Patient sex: M
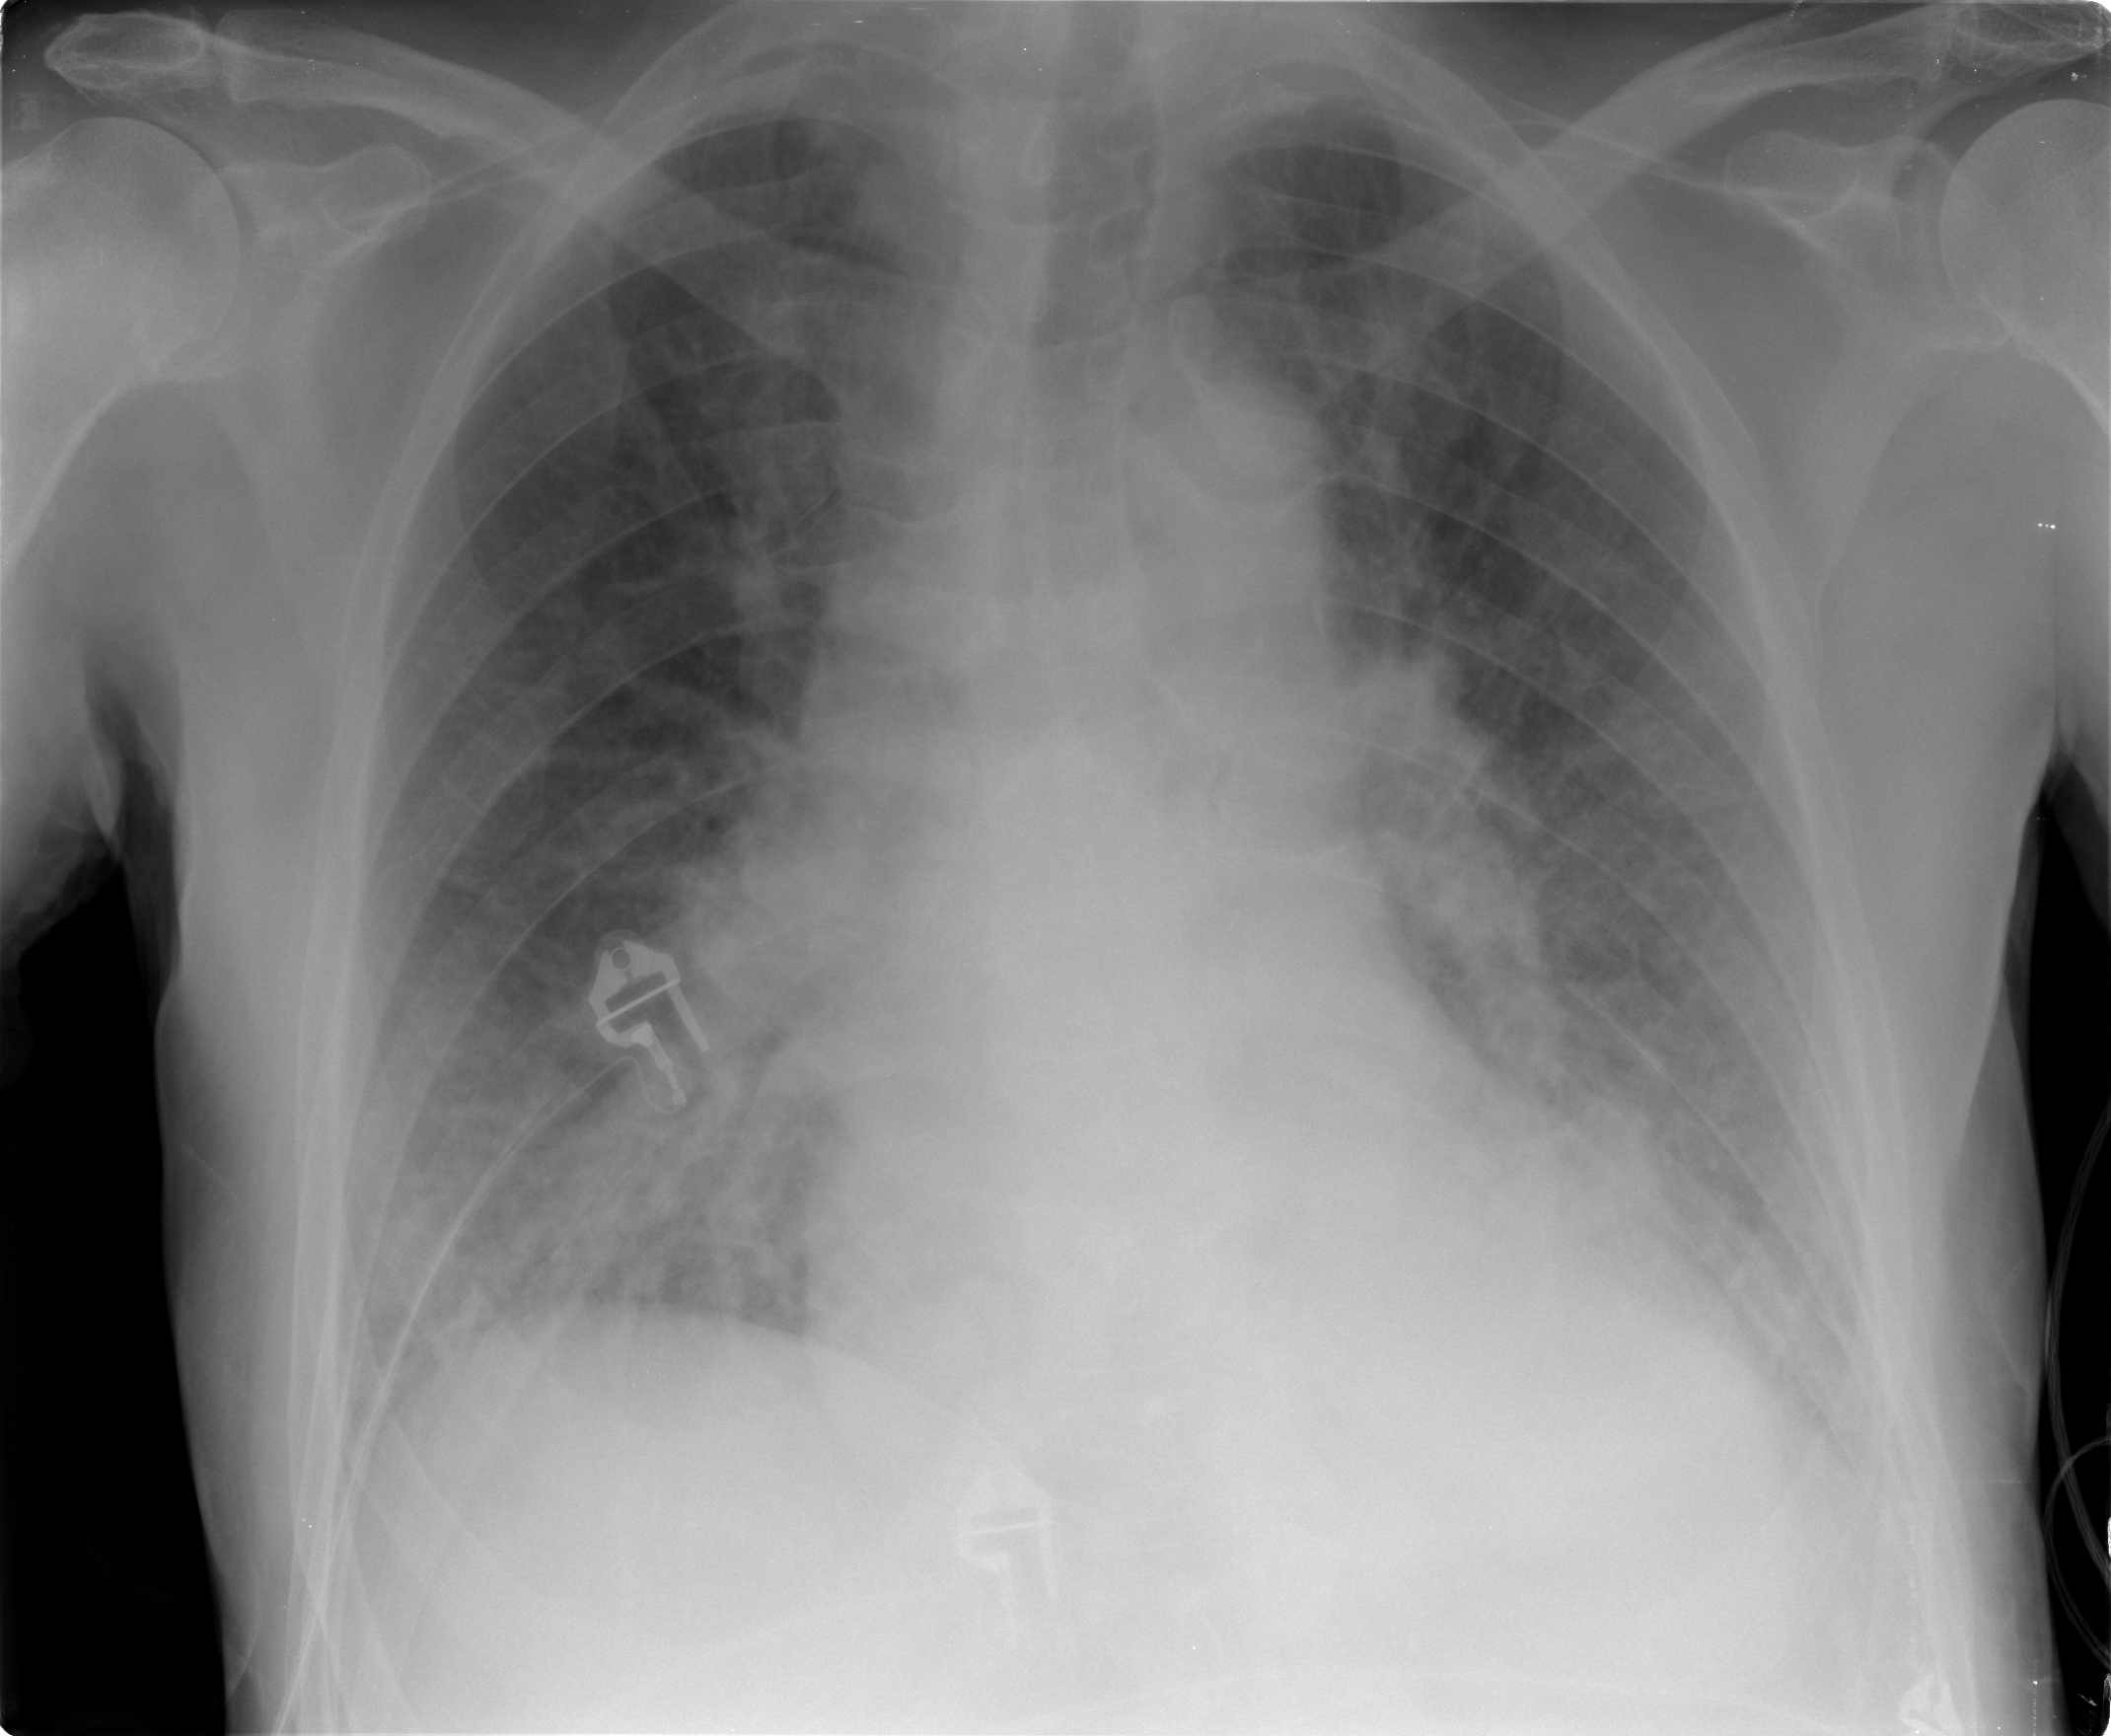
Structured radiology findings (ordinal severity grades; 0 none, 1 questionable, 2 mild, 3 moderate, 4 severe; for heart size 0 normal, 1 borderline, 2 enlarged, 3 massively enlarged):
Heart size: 2
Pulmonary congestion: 3
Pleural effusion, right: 1
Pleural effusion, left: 1
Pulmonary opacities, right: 3
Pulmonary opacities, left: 3
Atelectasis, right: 2
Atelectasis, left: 2